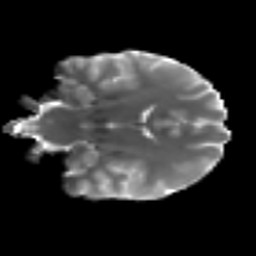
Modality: T2w
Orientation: coronal
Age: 24
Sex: female
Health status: ill
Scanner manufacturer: siemens
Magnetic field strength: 3 T
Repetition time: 6.5 s
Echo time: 0.062 s